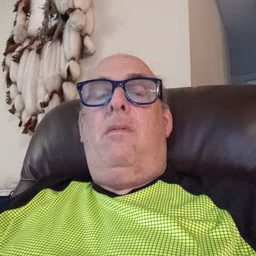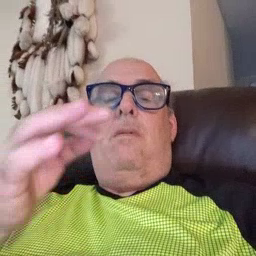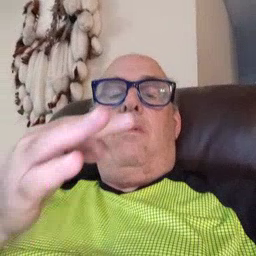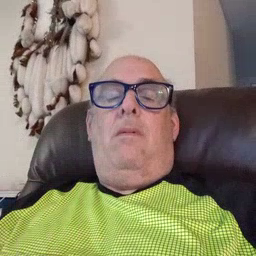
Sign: if